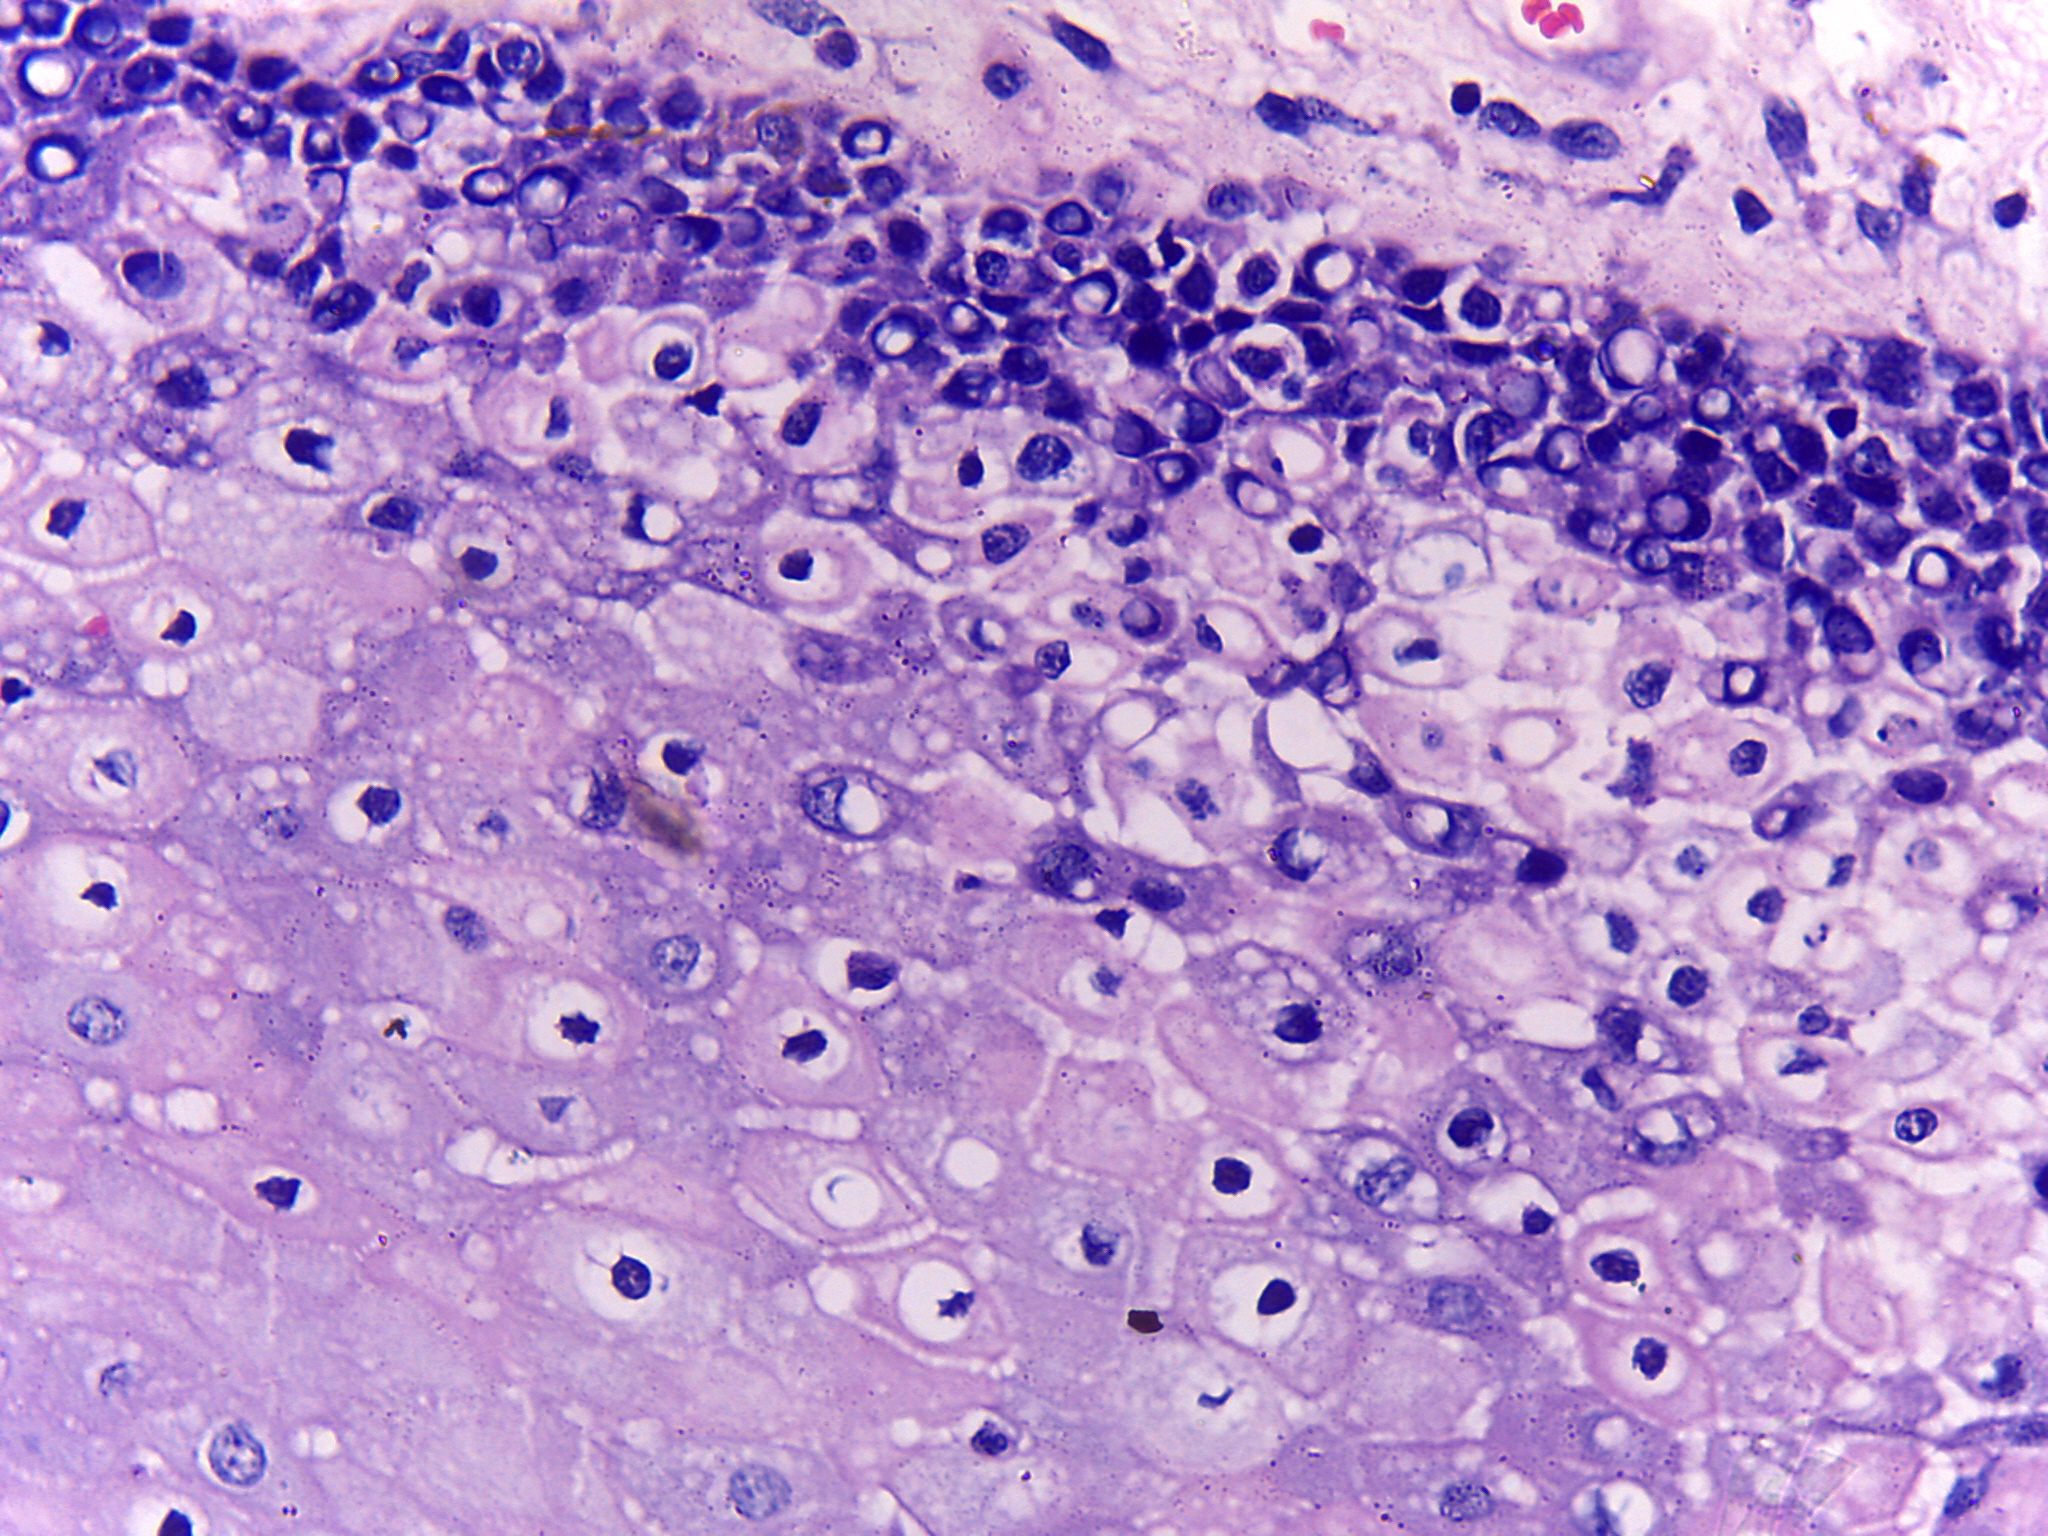
Diagnosis: OSCC